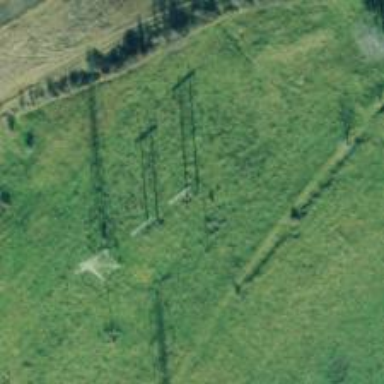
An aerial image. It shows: H-frame power tower with distinctive design.